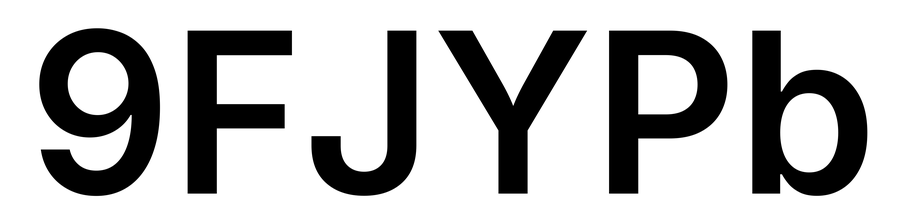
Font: Inter_SemiBold